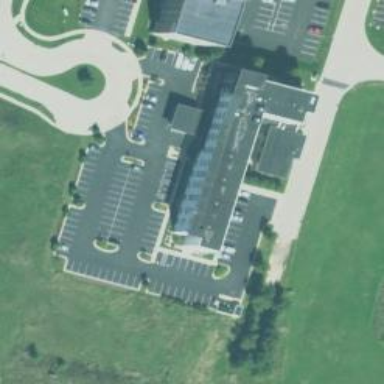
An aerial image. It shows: Hotel building.